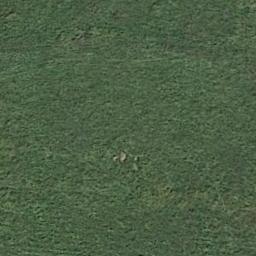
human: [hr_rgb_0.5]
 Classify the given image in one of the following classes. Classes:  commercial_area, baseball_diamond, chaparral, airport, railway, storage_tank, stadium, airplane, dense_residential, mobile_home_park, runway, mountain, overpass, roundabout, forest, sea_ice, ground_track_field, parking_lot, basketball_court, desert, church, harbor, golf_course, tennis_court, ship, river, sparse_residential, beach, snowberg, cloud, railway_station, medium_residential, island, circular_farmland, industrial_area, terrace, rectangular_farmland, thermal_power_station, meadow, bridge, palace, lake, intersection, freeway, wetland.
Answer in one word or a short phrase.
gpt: meadow